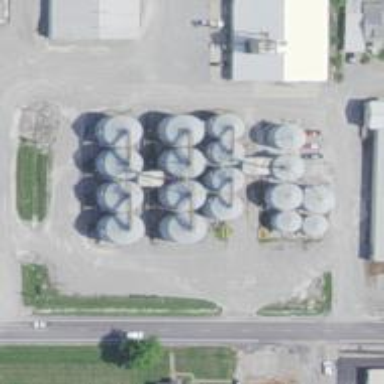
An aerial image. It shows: Silo.